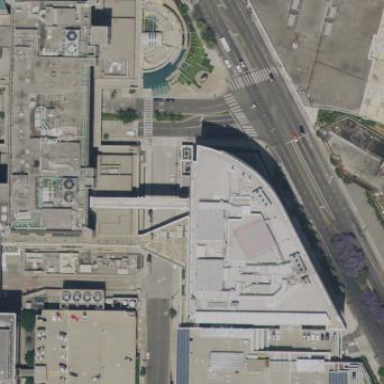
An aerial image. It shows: Hospital building.